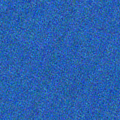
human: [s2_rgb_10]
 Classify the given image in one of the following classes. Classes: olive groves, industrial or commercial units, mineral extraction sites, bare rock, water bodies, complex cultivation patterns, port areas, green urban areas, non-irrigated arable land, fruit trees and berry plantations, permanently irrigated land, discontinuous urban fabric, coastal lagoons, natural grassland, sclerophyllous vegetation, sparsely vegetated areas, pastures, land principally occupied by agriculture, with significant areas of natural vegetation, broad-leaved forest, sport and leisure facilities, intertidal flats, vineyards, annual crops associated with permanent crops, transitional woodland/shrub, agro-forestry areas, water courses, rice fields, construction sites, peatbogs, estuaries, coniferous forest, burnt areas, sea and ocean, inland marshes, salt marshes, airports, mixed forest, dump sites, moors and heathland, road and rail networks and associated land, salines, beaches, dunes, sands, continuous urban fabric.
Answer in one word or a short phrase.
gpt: sea and ocean